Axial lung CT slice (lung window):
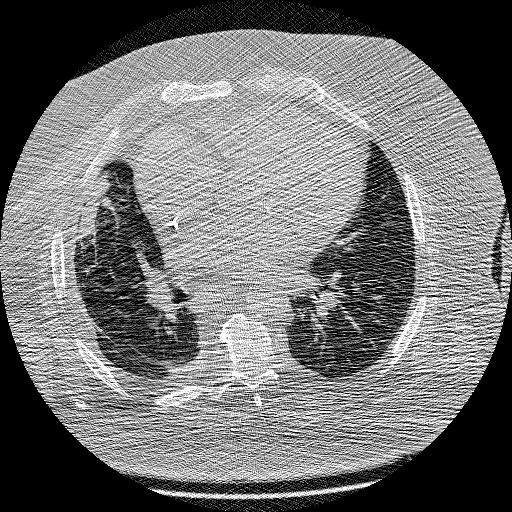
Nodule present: no